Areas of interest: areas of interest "New Lushong (Baiguan) International Apparel Industrial Park"
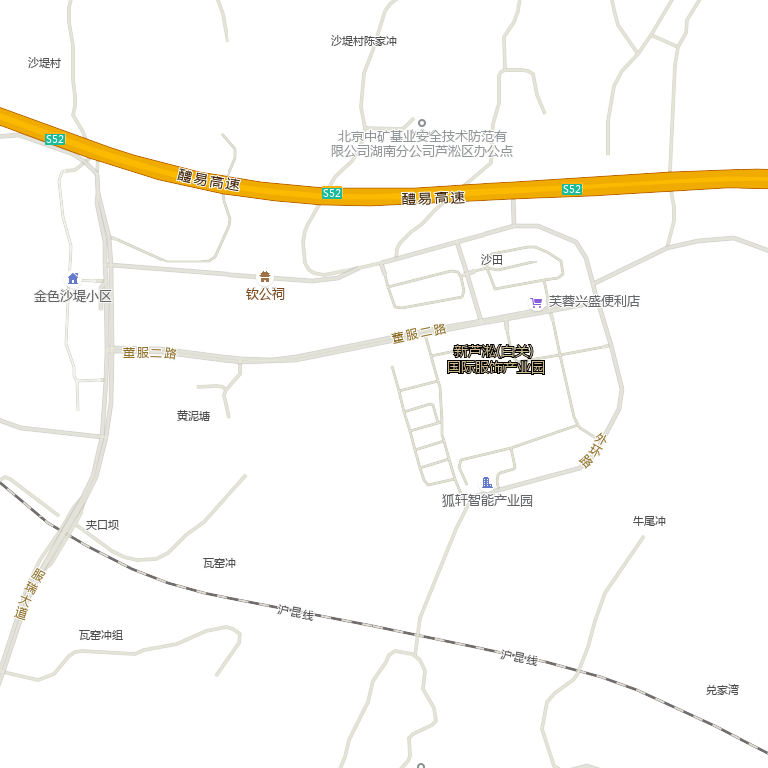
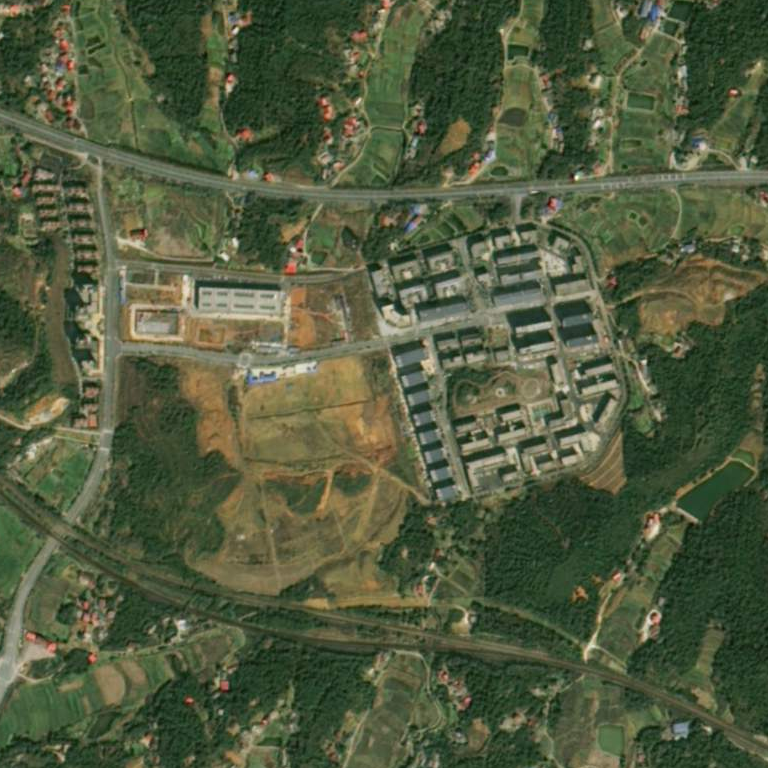